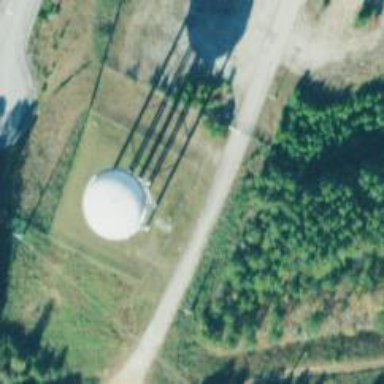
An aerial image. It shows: Water tower that is man-made.